Question: This is PURE HTML. (no php or anything like that, if you want to know the background its a C# application with HTML in a web view).
All my HTML files are nicely formatted and correctly indented for maintainability and such.
Here is an excerpt:
'''
<tr>
<td class="label">Clinic Times:</td>
<td><textarea name="familyPlanningClinicSessionsClinicTimes">Monday:
Tuesday:
Wednesday:
Thursday:
Friday:
Saturday:
Sunday:</textarea></td>
</tr>
'''
The line breaks in the '<textarea></textarea>' element are there to get the line breaks on the page. However it also includes the indentation in the textarea element.
e.g.

The only way I can think to remove this issue is to remove the indentation. Its not the end of the world, but is there another way, to keep the nice formatting? Thanks.
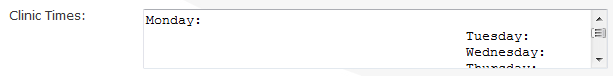
Answer: You could use the '
' (it means new line in html) but maybe that's not a nice formatting, like you said...
> The only way I can think to remove this issue is to remove the indentation. Its not the end of the world, but is there another way, to keep the nice formatting?
'''
<tr>
<td class="label">Clinic Times:</td>
<td><textarea name="familyPlanningClinicSessionsClinicTimes">Monday:&#10;Tuesday:&#10;Wednesday:&#10;Thursday:&#10;Friday:&#10;Saturday:&#10;Sunday:</textarea></td>
</tr>
'''